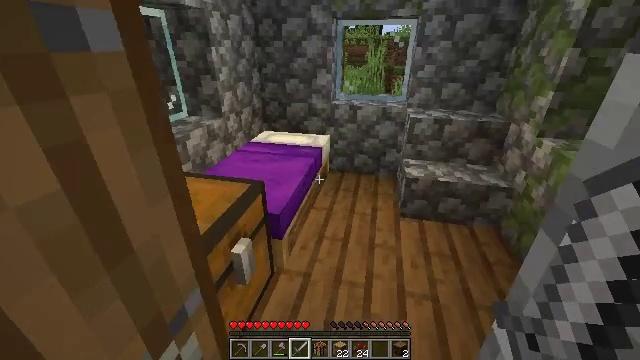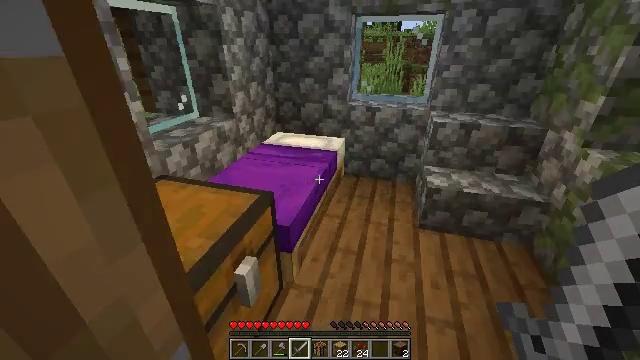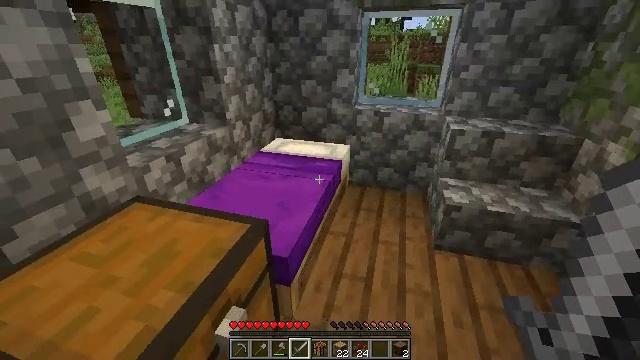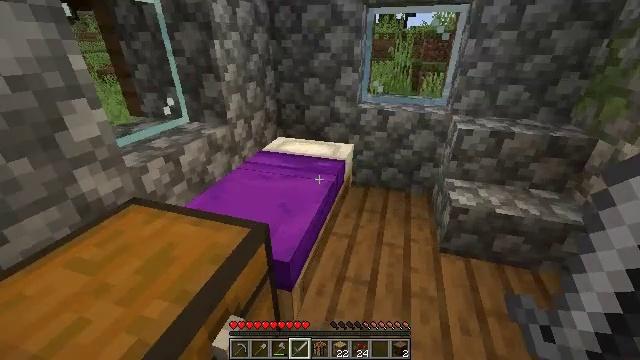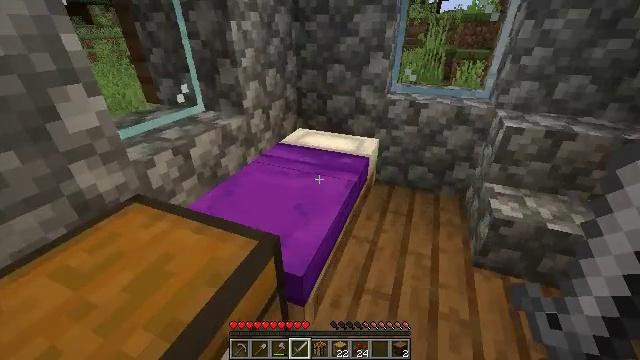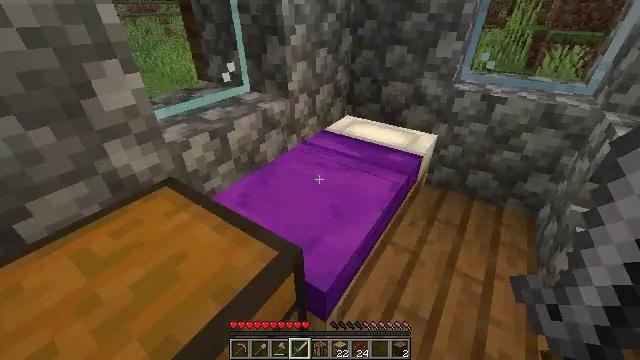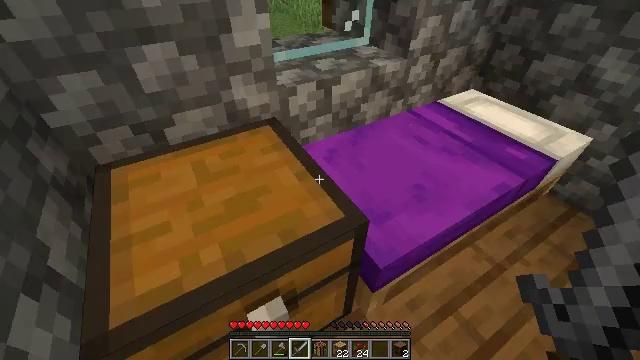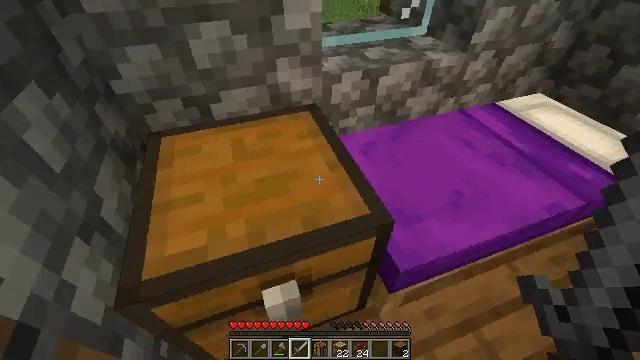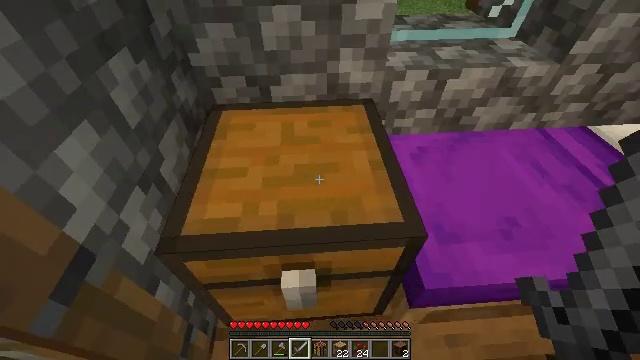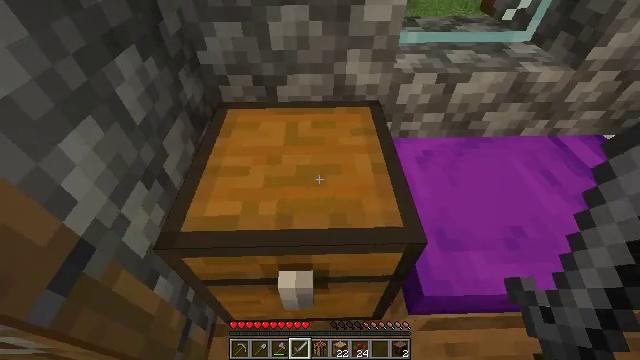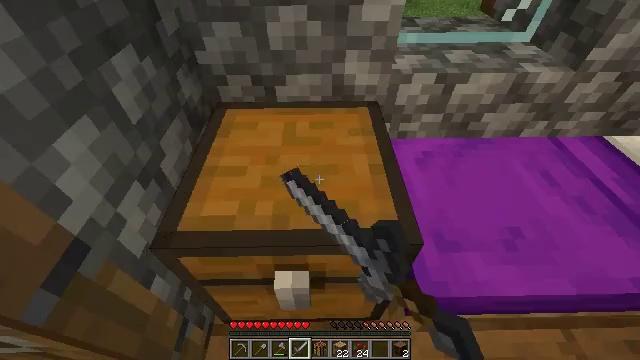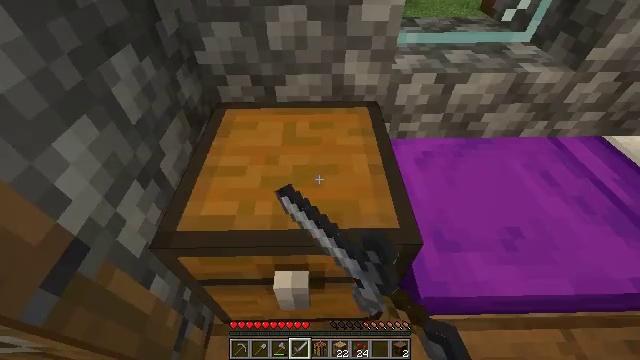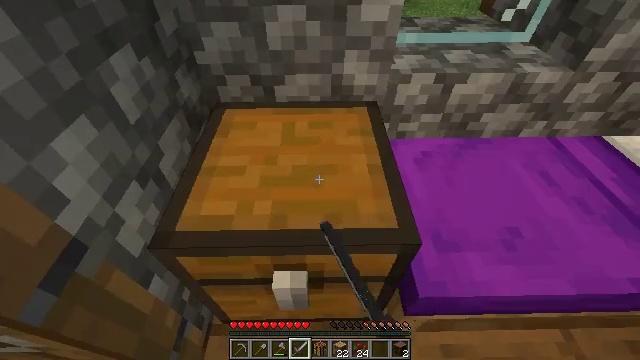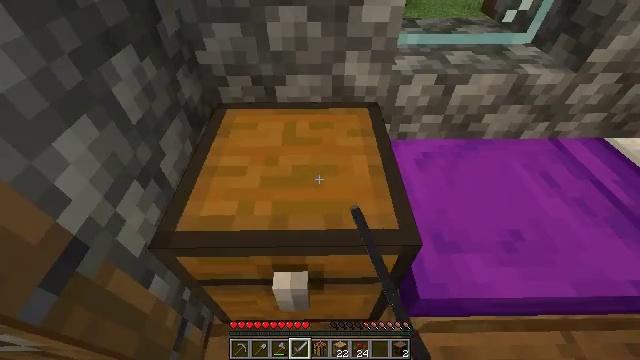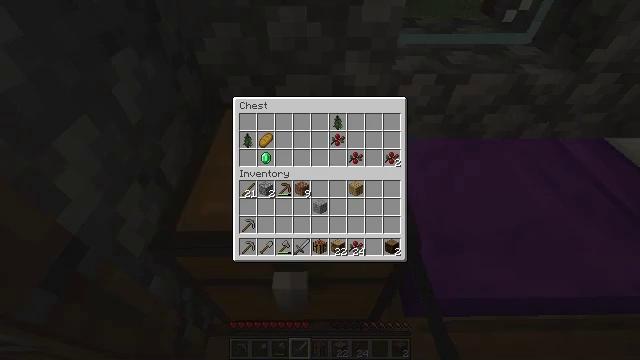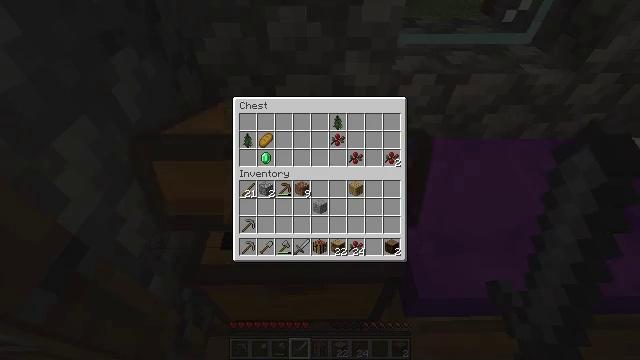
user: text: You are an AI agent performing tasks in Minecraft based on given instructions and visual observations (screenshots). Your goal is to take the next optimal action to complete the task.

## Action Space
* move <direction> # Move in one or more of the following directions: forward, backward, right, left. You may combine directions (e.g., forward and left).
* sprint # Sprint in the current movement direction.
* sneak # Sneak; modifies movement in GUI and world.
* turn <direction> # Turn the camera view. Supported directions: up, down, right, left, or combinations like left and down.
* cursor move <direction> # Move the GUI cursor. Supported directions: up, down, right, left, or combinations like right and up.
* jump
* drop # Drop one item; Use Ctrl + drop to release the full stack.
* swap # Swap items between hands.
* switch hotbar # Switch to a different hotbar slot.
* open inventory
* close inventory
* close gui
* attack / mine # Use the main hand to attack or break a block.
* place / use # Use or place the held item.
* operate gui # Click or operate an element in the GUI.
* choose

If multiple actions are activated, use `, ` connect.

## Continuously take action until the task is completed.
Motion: motion action
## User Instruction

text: Remove the blue bed from its location.
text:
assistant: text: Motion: move forward, turn left
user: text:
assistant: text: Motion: move forward
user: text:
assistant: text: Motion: move forward
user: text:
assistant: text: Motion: move forward, turn left and down
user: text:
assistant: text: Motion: turn left and down
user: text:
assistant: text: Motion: turn left and down
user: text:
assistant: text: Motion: turn left and down
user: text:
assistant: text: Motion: turn left and down
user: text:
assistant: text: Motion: turn left, use / place
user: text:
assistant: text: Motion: use / place
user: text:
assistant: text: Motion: use / place
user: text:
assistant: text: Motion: no_op
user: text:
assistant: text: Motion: no_op
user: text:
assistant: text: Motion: open gui
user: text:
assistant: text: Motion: no_op
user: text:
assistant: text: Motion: no_op
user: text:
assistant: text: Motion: no_op
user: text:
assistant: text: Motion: no_op
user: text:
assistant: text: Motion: cursor move up
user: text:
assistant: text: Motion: cursor move up
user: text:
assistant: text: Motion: no_op
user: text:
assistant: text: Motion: no_op
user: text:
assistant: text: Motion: sneak
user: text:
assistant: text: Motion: sneak
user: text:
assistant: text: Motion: sneak
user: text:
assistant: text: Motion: sneak
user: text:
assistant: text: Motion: sneak
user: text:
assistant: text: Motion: sneak, operate gui
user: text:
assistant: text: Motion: sneak, operate gui
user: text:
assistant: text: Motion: sneak, cursor move right and down